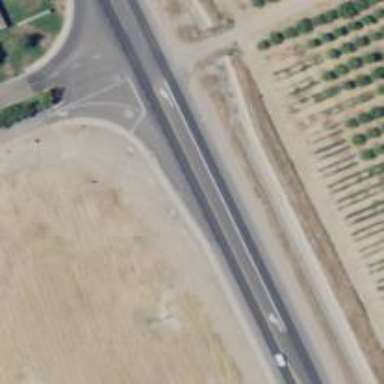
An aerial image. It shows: Asphalt road designated as trunk highway.